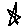
Label: star